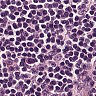
Metastatic tissue present: no